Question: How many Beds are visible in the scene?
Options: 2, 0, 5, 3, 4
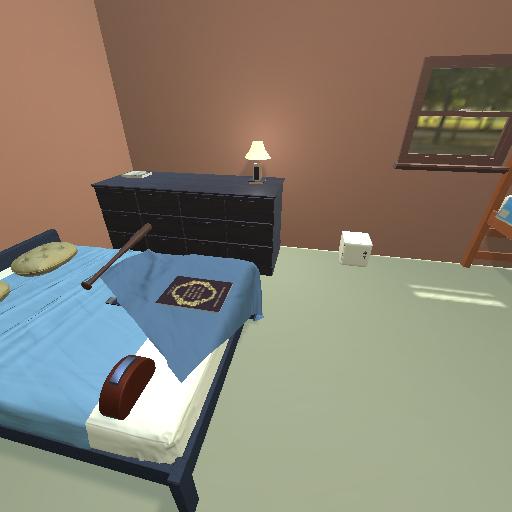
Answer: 2